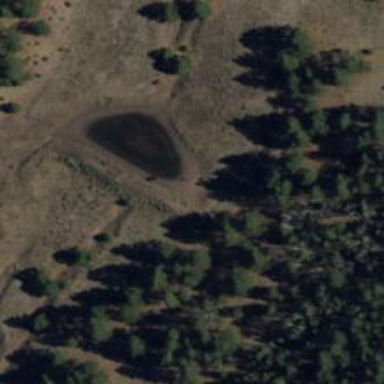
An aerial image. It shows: Reservoir.